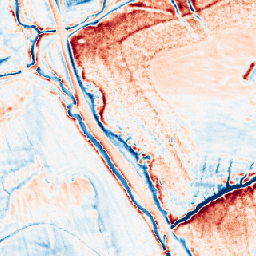
Category: classical
Decomposition family: uniform
Decomposition parameters: size: 10
Upsampling method: nearest
Upsampling parameters: scale: 8
Upsampling scale: 8